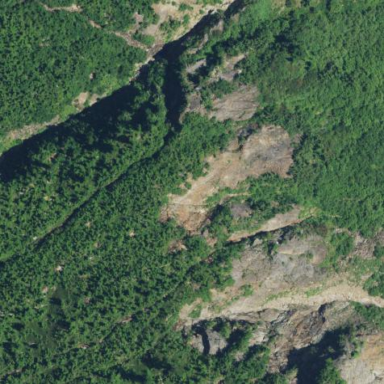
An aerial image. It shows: Natural scree.